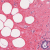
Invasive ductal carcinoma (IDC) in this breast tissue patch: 0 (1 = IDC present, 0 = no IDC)